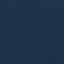
Land use / land cover: SeaLake